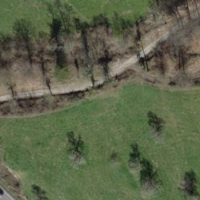
EUNIS habitat code: 25
Species observed at this site:
Acer pseudoplatanus